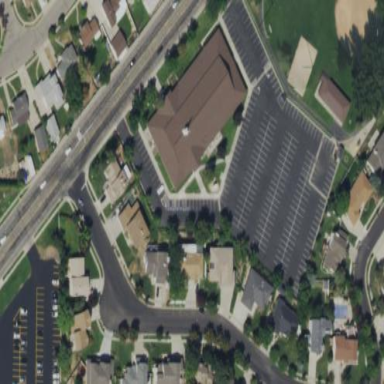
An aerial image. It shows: Beautiful church building.